Question: I have a list in python consisting of one item which is a tree written in Newick Format, as below:
'''
['(BMNH833953:0.16529463651919140688,(((BMNH833883:0.22945757727367316336,(BMNH724182a:0.18028180766761139897,(BMNH724182b:0.21469677818346077913,BMNH724082:0.54350916483644962085):0.00654573856803835914):0.04530853441176059537):0.02416511342888815264,(((BMNH794142:0.21236619242575086042,(BMNH743008:0.13421900772403019819,BMNH724591:0.14957653992840658219):0.02592135486124686958):0.02477670174791116522,BMNH703458a:0.22983459269245612444):0.00000328449424529074,BMNH703458b:0.29776257618061197086):0.09881729077887969892):0.02257522897558370684,BMNH833928:0.21599133163597591945):0.02365043128986757739,BMNH724053:0.16069861523756587274):0.0;']
'''
In tree format this appears as below:

I am trying to write some code that will look through the list item and return the IDs (BMNHxxxxxx) which are joined by branch length of 0 (or <0.001 for example) (highlighted in red). I thought about using regex such as:
'''
JustTree = []
with JustTree as f:
for match in re.finditer(r"(?<=Item\sA)(?:(?!Item\sB).){50,}", subject, re.I):
f.extend(match.group()+"
")
'''
As taken from another StackOverflow answer where item A would be a ':' as the branch lengths always appear after a : and item B would be either a ',' or ')'or a ';' as these a there three characters that delimit it, but Im not experienced enough in regex to do this.
By using a branch length of 0 in this case I want the code to output ['BMNH703458a', 'BMNH703458b']. If I could alter this to also include ID's joined by a branch length of user defined value of say 0.01 this would be highly useful.
If anyone has any input, or can point me to a useful answer I would highly appreciate it.
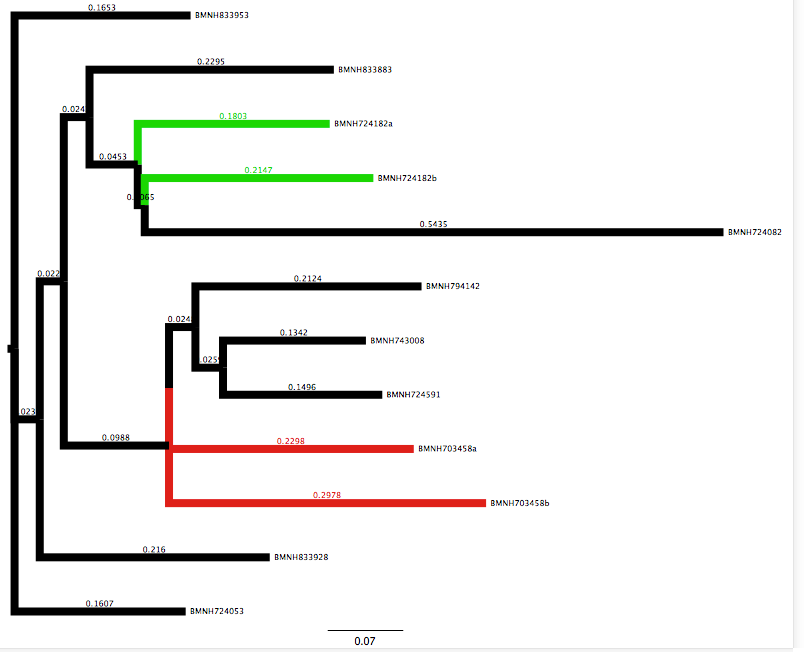
Answer: Okay, here's a regex to extract only numbers (with potential decimals):
'''
[0-9]+(?:\.[0-9]+)?
'''
The ''s make sure that there is no other number, letter or underscore around the number right next to it. It's called a word boundary.
'[0-9]+' matches multiple digits.
'(?:\.[0-9]+)?' is an optional group, meaning that it may or may not match. If there is a dot and digits after the first '[0-9]+', then it will match those. Otherwise, it won't. The group itself matches a dot, and at least 1 digit.
You can use it with 're.findall' to put all the matches in a list:
'''
import re
NewickTree = ['(BMNH833953:0.16529463651919140688,(((BMNH833883:0.22945757727367316336,(BMNH724182a:0.18028180766761139897,(BMNH724182b:0.21469677818346077913,BMNH724082:0.54350916483644962085):0.00654573856803835914):0.04530853441176059537):0.02416511342888815264,(((BMNH794142:0.21236619242575086042,(BMNH743008:0.13421900772403019819,BMNH724591:0.14957653992840658219):0.02592135486124686958):0.02477670174791116522,BMNH703458a:0.22983459269245612444):0.00000328449424529074,BMNH703458b:0.29776257618061197086):0.09881729077887969892):0.02257522897558370684,BMNH833928:0.21599133163597591945):0.02365043128986757739,BMNH724053:0.16069861523756587274):0.0;']
pattern = re.compile(r"[0-9]+(?:\.[0-9]+)?")
for tree in NewickTree:
branch_lengths = pattern.findall(tree)
# Do stuff to the list branch_lengths
print(branch_lengths)
'''
For this list, you get this printed:
'''
['0.16529463651919140688', '0.22945757727367316336', '0.18028180766761139897',
'0.21469677818346077913', '0.54350916483644962085', '0.00654573856803835914',
'0.04530853441176059537', '0.02416511342888815264', '0.21236619242575086042',
'0.13421900772403019819', '0.14957653992840658219', '0.02592135486124686958',
'0.02477670174791116522', '0.22983459269245612444', '0.00000328449424529074',
'0.29776257618061197086', '0.09881729077887969892', '0.02257522897558370684',
'0.21599133163597591945', '0.02365043128986757739', '0.16069861523756587274',
'0.0']
'''